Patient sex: M
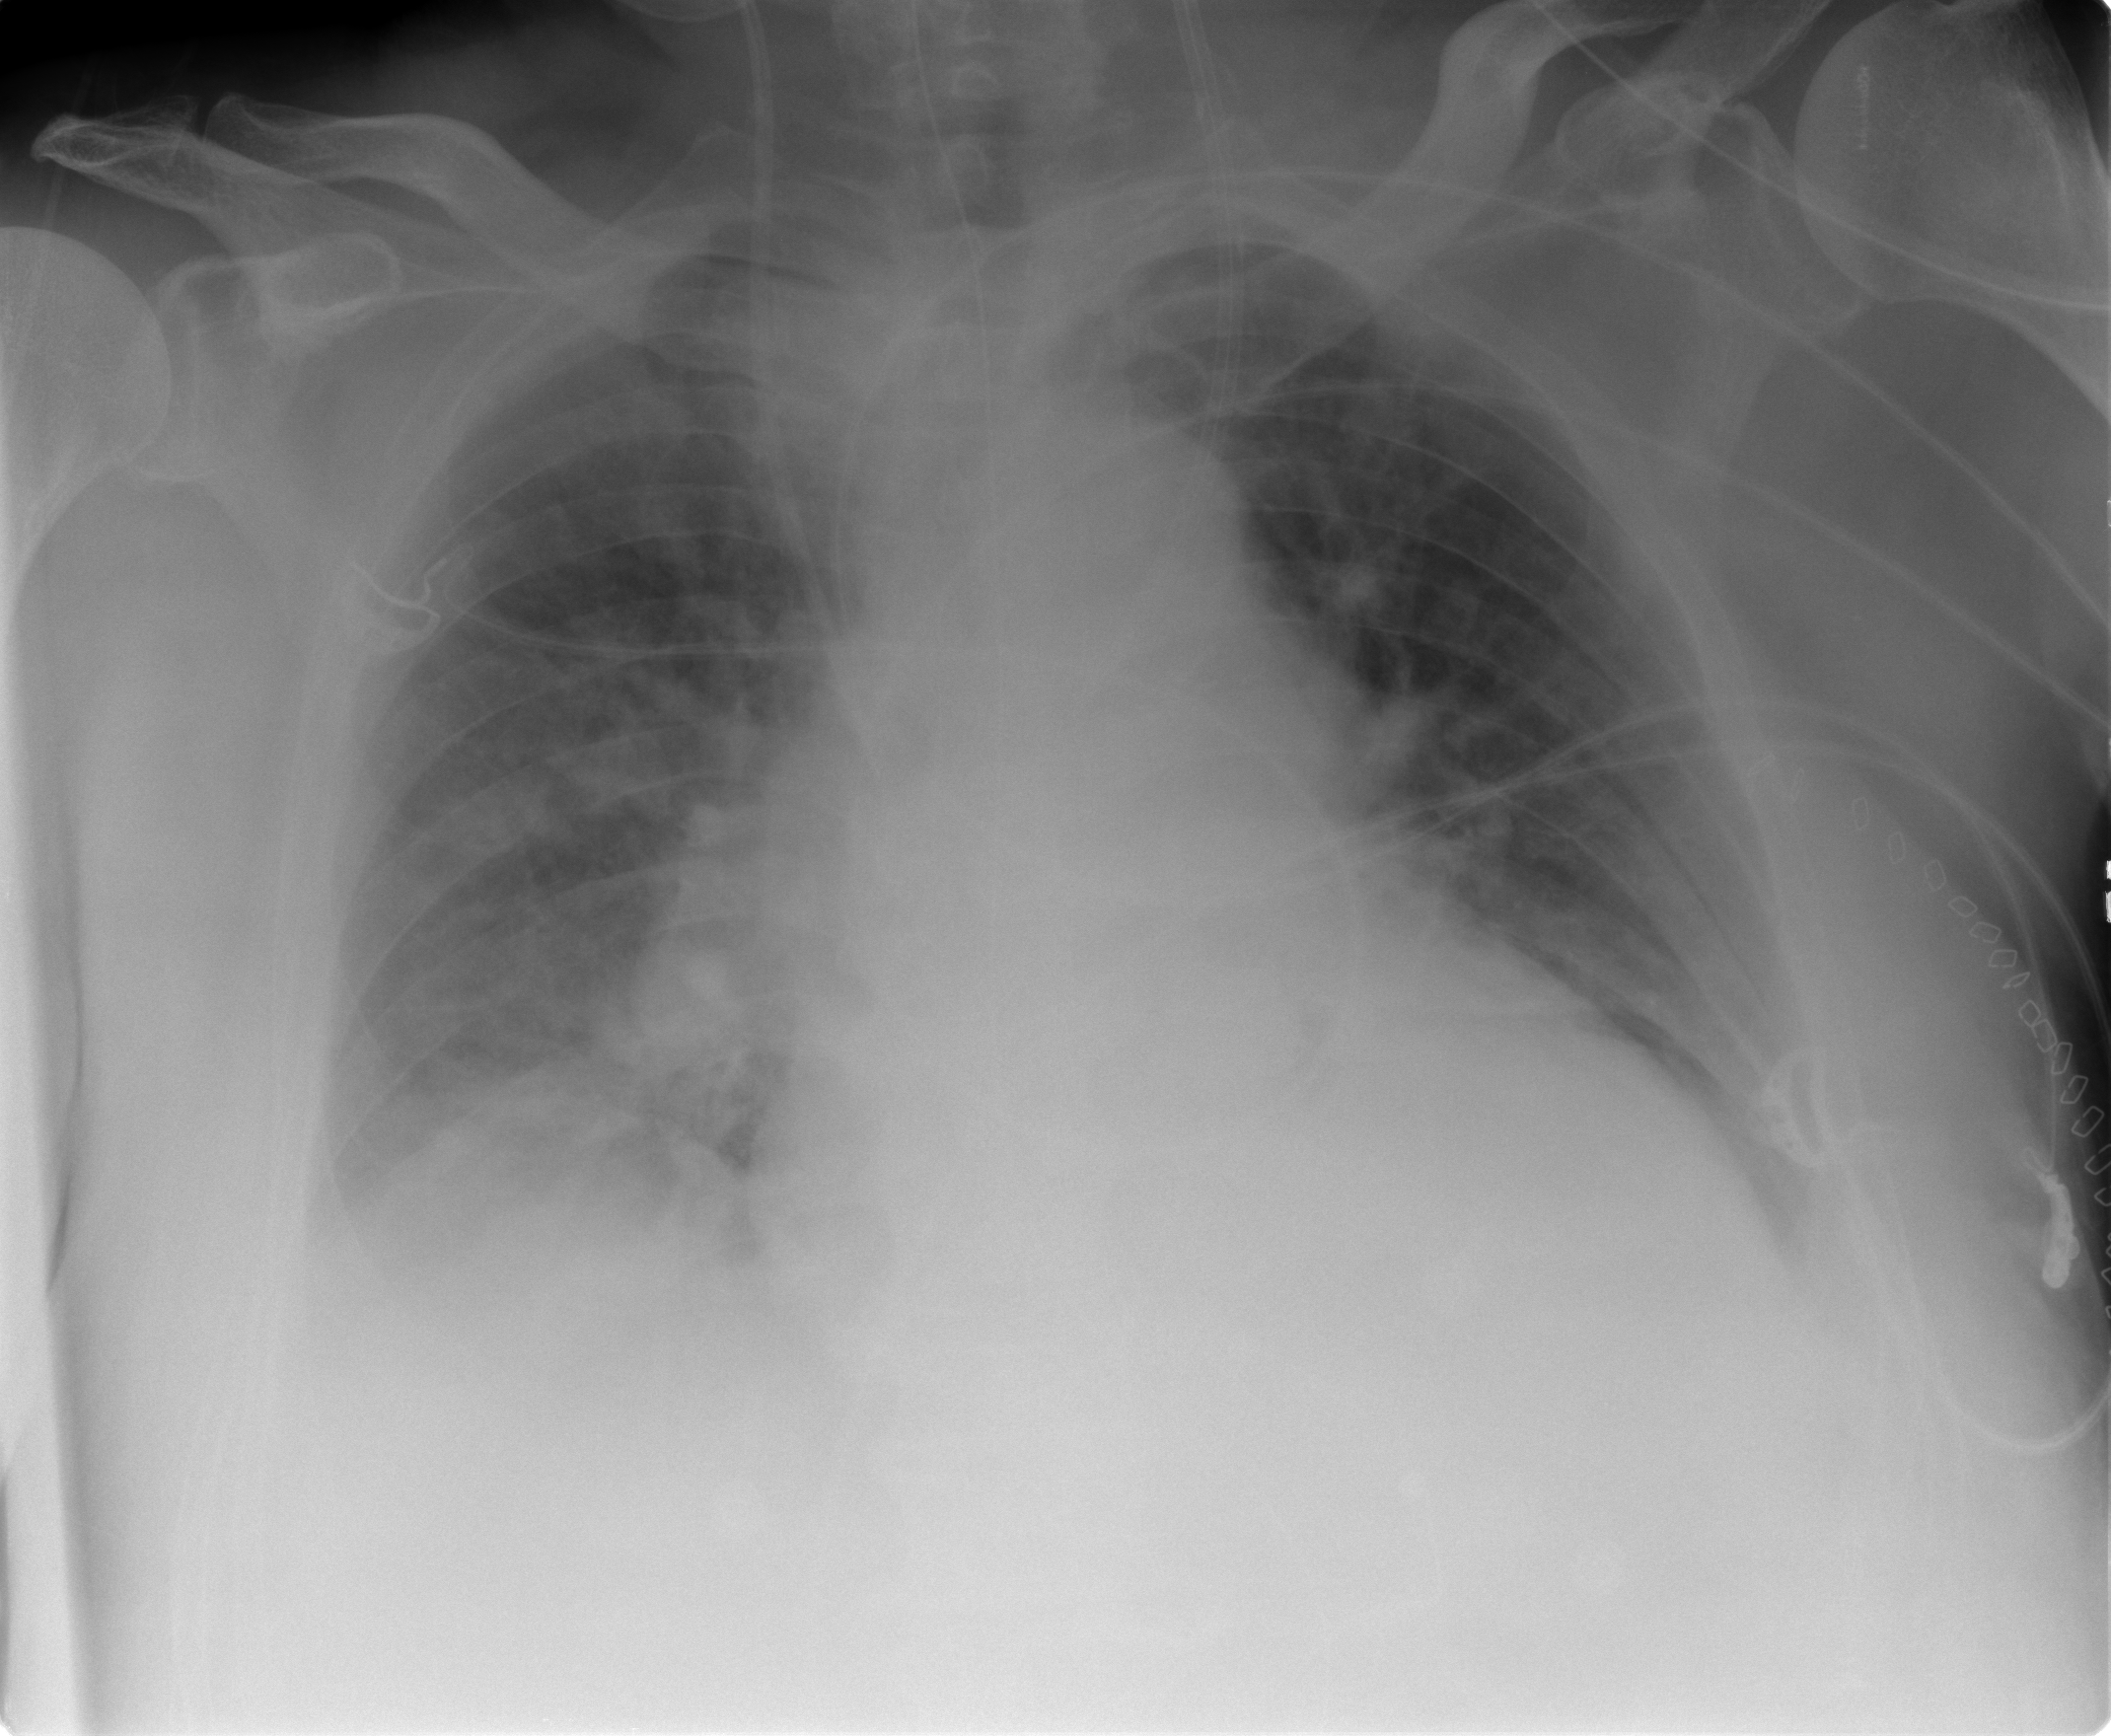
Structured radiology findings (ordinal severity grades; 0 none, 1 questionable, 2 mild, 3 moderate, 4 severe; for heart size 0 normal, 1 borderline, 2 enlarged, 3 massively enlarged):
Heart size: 2
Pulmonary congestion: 2
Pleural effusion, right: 2
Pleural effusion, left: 2
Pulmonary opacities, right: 3
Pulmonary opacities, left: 0
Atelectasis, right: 2
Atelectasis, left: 2